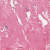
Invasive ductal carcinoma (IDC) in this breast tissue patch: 0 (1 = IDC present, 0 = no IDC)